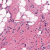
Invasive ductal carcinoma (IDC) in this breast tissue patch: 0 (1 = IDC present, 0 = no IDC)